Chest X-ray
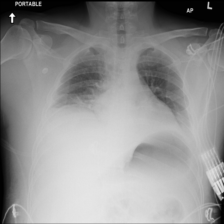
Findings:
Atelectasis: negative
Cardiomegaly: negative
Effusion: negative
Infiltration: negative
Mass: negative
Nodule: negative
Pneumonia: negative
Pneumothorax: negative
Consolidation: negative
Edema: negative
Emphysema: negative
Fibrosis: negative
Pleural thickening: negative
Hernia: negative